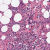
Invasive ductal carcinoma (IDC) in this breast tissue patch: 1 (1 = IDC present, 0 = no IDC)